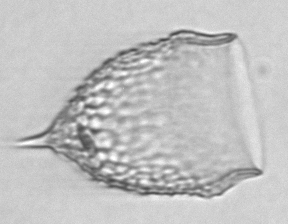
Label: Favella